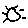
Label: sun